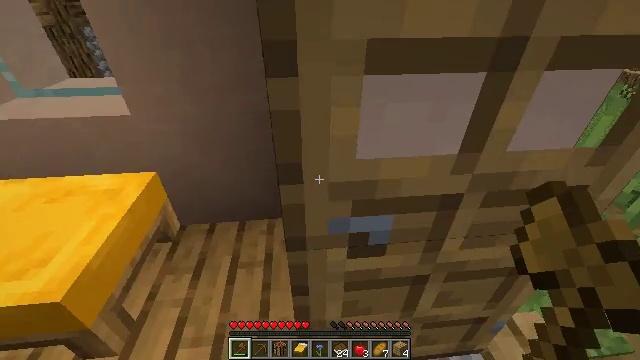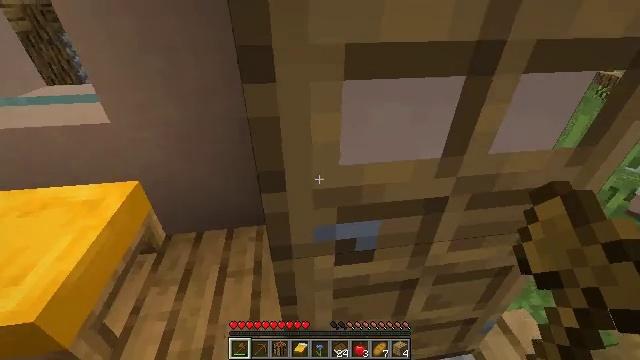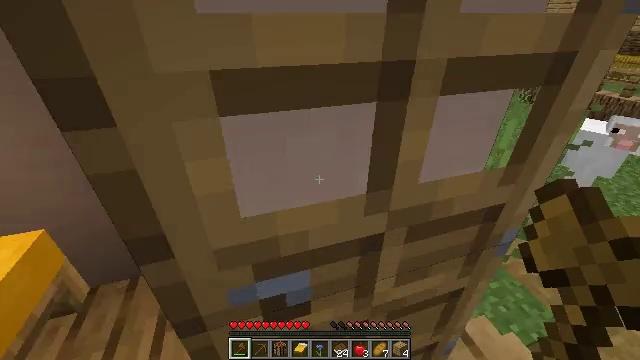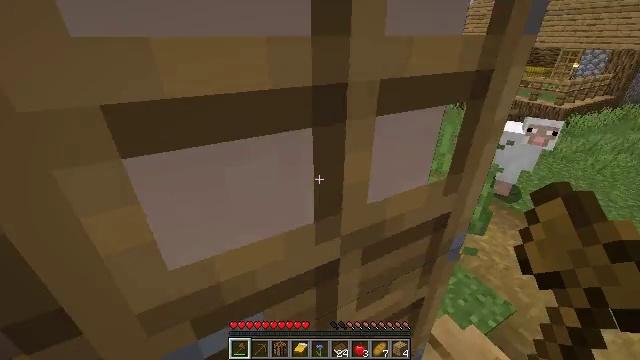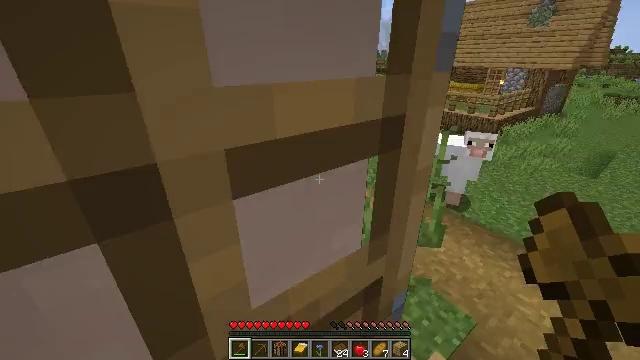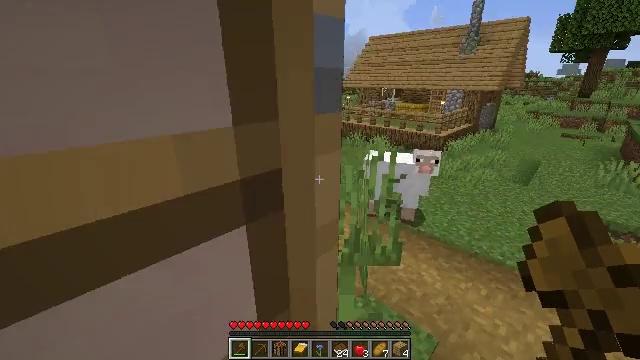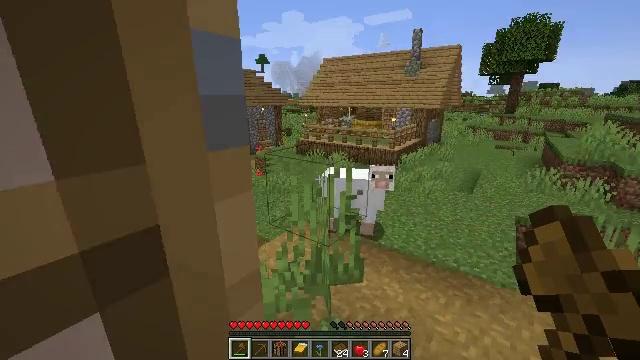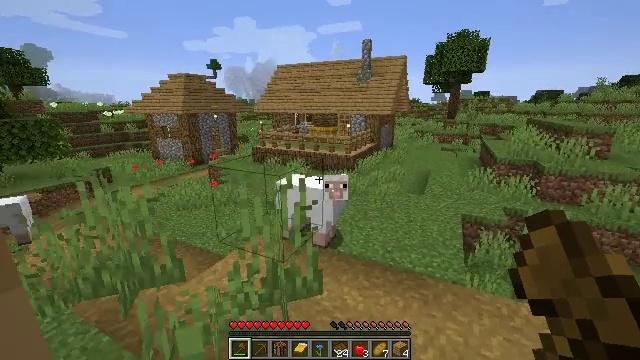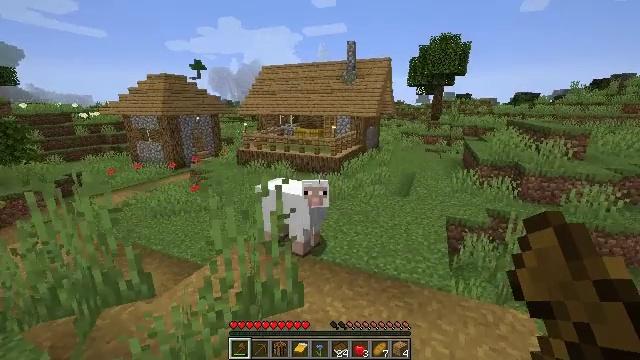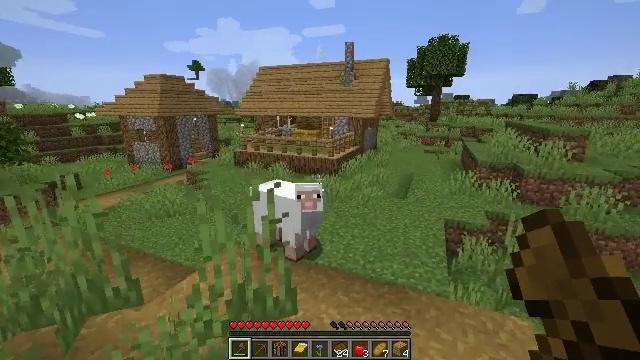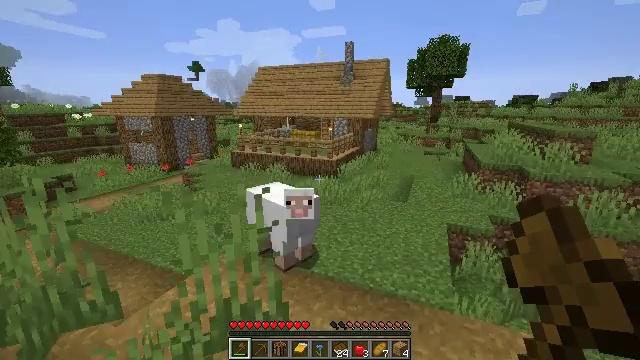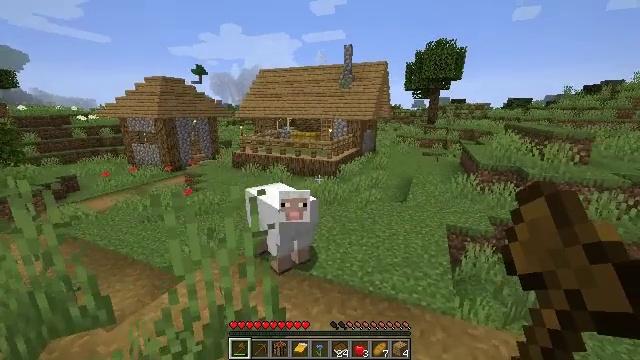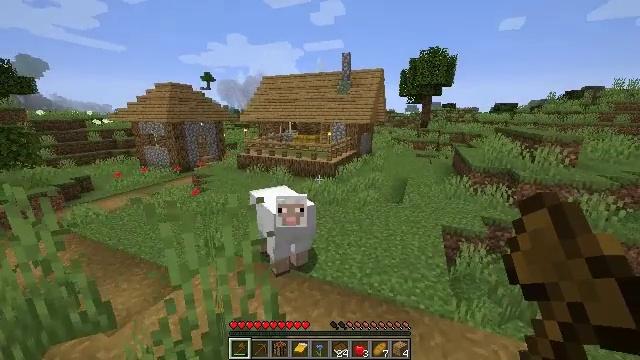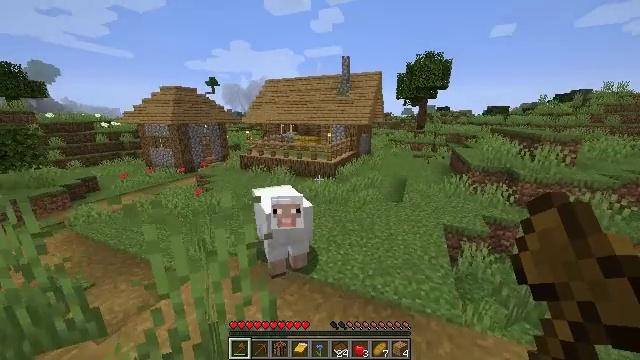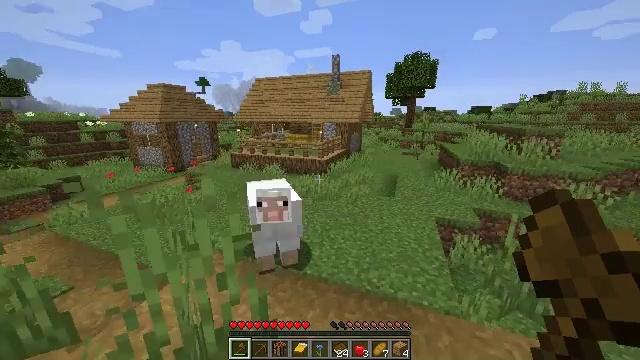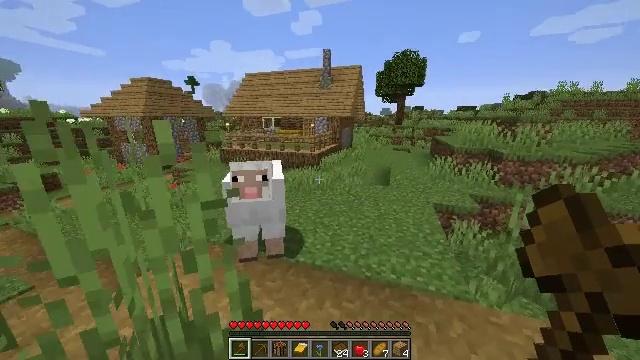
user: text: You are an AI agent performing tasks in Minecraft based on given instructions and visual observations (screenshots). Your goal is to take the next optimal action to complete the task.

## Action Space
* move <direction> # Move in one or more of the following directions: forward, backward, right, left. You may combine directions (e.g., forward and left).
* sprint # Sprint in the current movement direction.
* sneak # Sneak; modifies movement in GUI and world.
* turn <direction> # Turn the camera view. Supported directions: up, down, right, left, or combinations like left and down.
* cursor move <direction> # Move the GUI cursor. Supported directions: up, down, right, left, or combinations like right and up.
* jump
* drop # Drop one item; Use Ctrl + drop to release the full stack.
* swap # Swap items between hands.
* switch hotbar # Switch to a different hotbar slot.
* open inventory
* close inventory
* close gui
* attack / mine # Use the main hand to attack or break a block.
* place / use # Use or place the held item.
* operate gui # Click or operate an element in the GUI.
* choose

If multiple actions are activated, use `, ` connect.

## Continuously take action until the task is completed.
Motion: motion action
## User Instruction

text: Collect a hay block for crafting.
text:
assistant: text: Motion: move forward and move right, turn right
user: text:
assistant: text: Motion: move forward and move right, turn right and up
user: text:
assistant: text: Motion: move forward and move right, turn right and up
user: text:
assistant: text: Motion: move forward, turn right and up
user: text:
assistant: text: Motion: move forward, turn right and up
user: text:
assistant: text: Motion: move forward, turn right and up
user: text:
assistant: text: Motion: move forward, turn right and up
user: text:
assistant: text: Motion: move forward, turn right
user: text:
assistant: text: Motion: move forward, sprint
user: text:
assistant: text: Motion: move forward, sprint
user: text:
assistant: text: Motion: move forward, sprint
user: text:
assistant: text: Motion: move forward, sprint
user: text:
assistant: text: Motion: move forward, sprint
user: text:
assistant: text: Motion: move forward, sprint, turn right
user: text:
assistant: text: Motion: move forward, sprint, turn right
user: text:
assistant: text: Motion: move forward, sprint, turn right
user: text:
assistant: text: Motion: move forward, sprint
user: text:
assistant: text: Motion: move forward, sprint
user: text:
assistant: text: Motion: move forward, sprint
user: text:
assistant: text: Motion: move forward, sprint
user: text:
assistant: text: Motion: move forward, sprint
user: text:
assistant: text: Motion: move forward, sprint
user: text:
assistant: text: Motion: move forward, sprint
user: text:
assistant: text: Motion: move forward, sprint
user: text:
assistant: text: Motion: move forward, sprint
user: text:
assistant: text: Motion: move forward, sprint
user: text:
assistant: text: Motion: move forward, sprint
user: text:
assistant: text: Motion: move forward, sprint
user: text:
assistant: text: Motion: move forward, sprint
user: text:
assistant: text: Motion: move forward